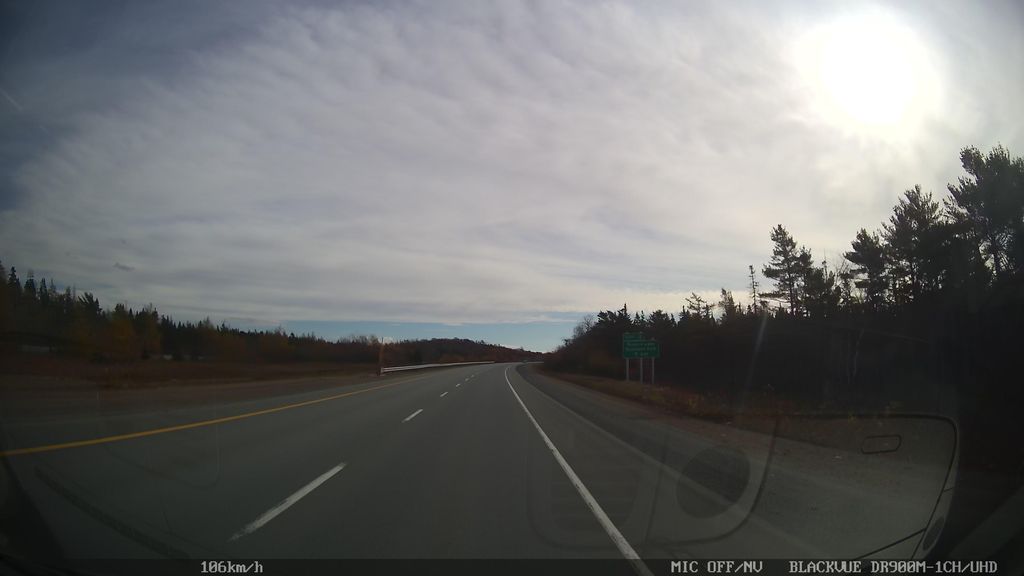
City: halifax